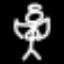
Label: angel